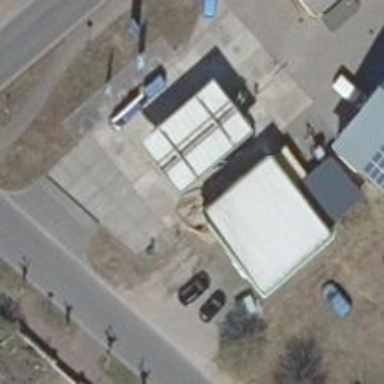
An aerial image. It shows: Kiosk near fuel station.